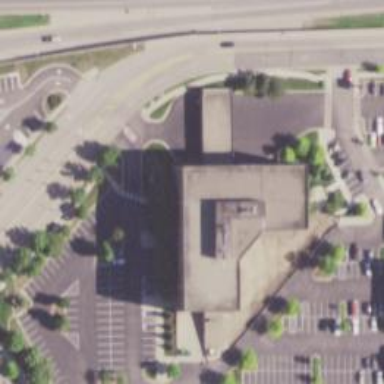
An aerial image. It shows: Bank building.